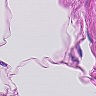
Metastatic tissue present: no